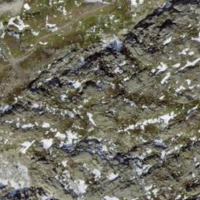
EUNIS habitat code: 48
Species observed at this site:
Saxifraga oppositifolia